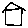
Label: house